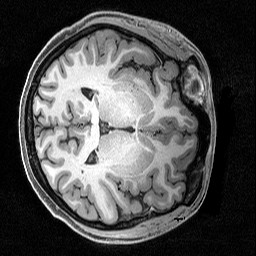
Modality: T1w
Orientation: axial
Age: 24
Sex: female
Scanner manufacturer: siemens
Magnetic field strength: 3 T
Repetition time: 2.5 s
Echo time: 0.0029 s